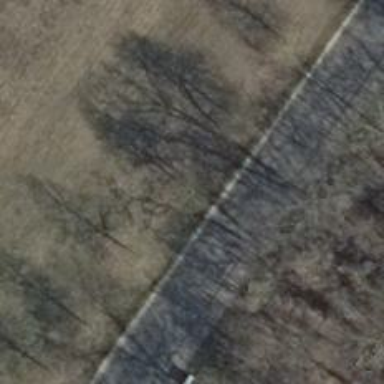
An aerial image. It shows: Avenue of trees.